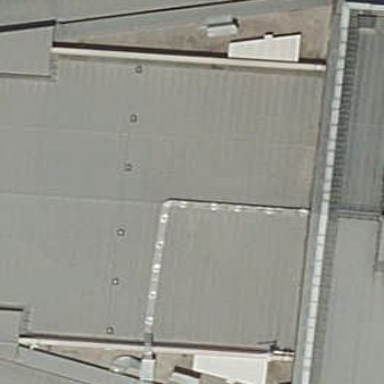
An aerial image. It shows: Building with gabled metal roof oriented across.